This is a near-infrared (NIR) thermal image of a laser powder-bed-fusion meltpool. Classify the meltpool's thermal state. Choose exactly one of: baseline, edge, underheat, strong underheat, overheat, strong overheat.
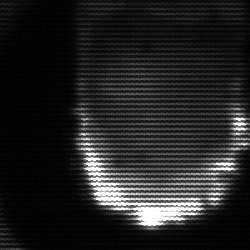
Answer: baseline